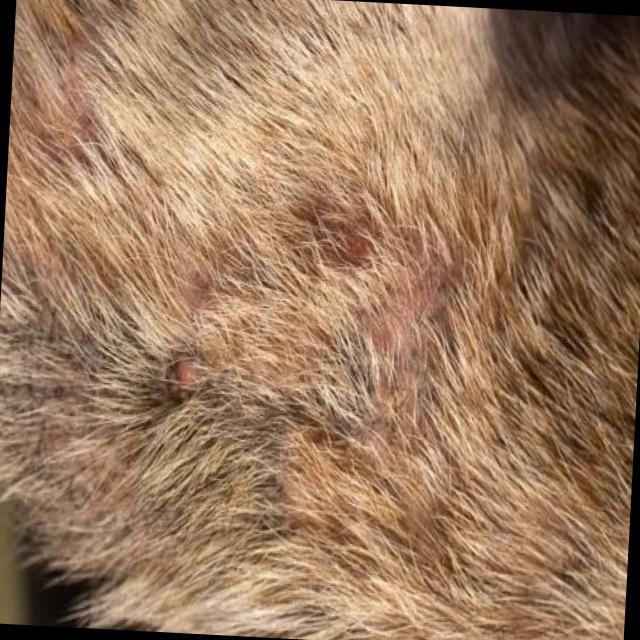
Canine hypersensitivity reaction — allergic skin response with urticaria, erythema, pruritus, and angioedema. May be food, environmental, or flea allergy related.